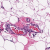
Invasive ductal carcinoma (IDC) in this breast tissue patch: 0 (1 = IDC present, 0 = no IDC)